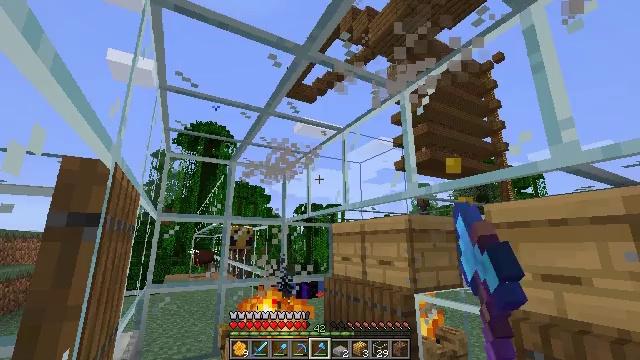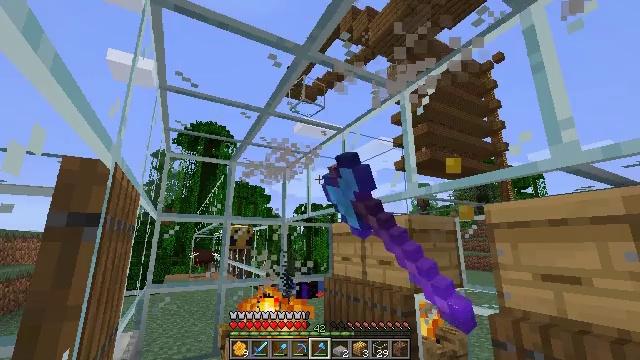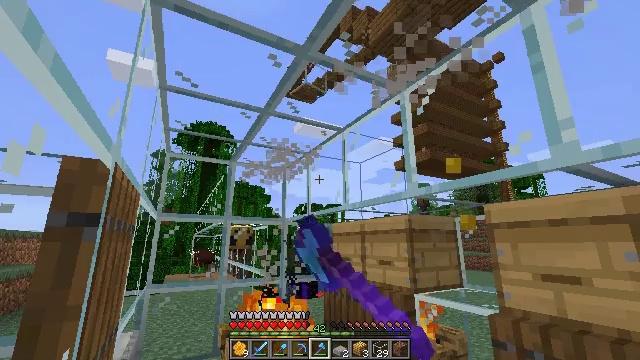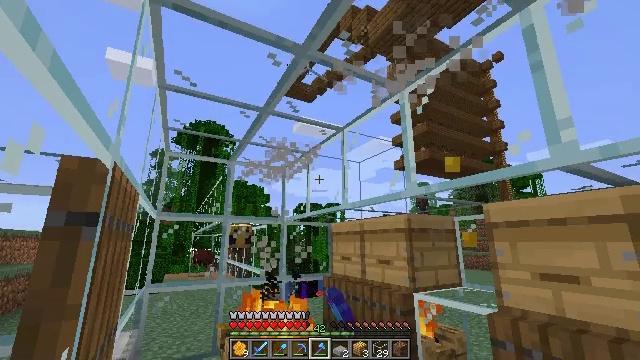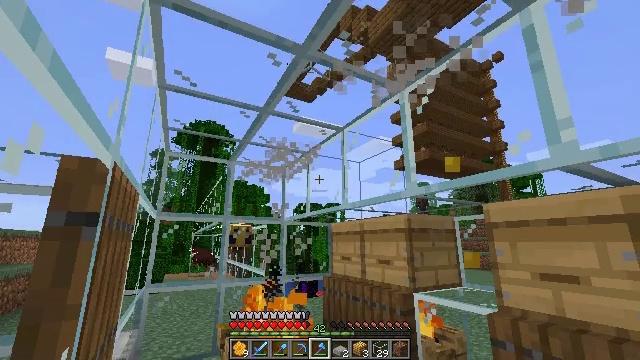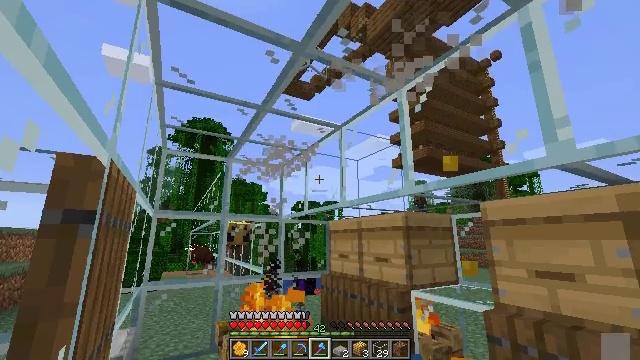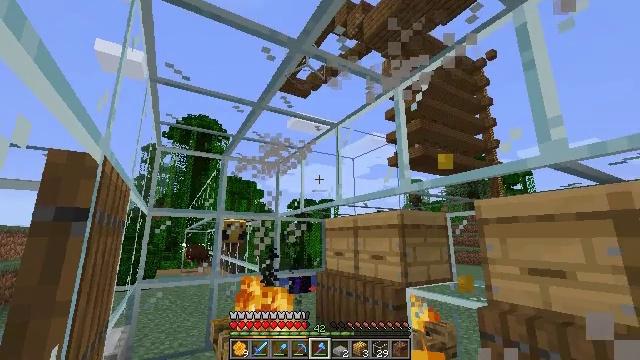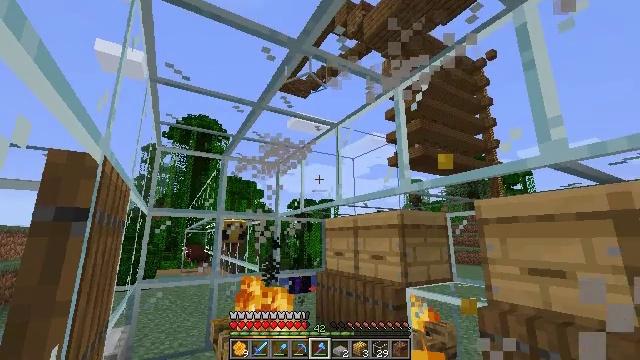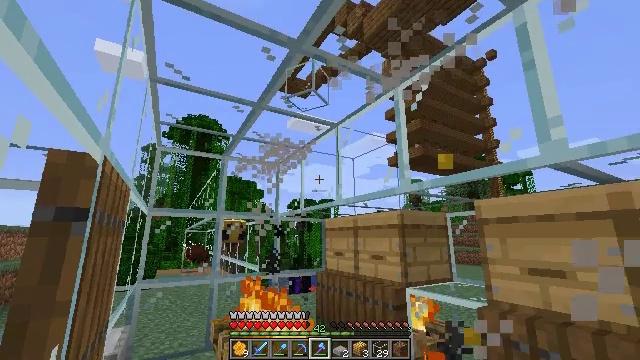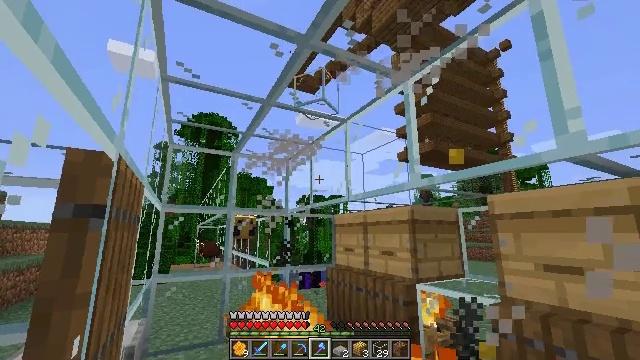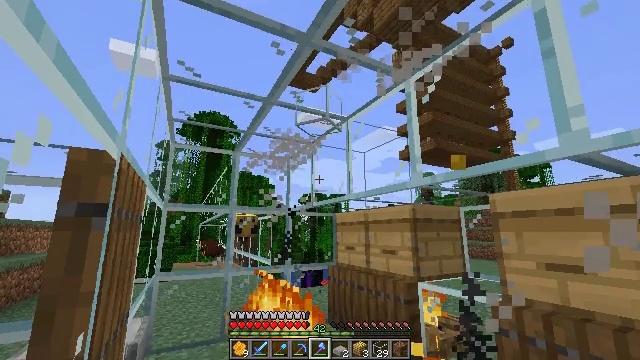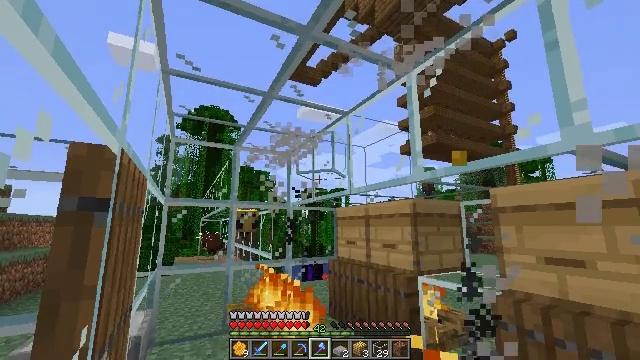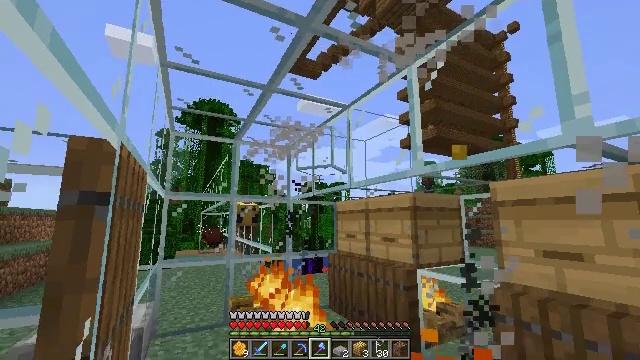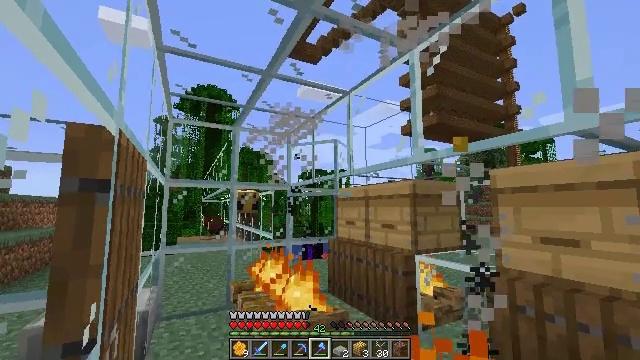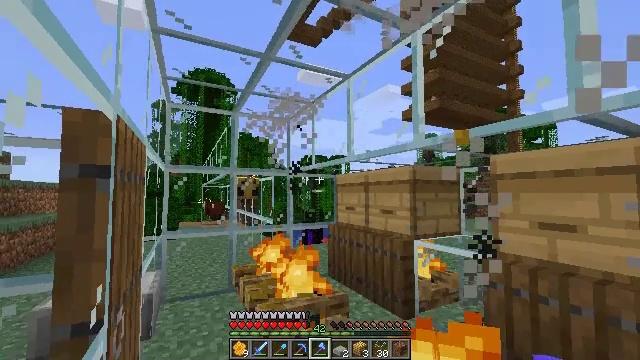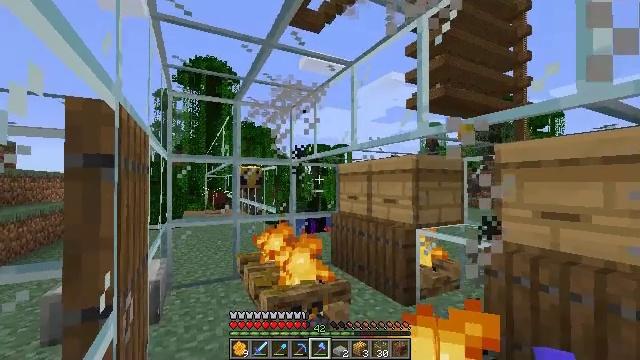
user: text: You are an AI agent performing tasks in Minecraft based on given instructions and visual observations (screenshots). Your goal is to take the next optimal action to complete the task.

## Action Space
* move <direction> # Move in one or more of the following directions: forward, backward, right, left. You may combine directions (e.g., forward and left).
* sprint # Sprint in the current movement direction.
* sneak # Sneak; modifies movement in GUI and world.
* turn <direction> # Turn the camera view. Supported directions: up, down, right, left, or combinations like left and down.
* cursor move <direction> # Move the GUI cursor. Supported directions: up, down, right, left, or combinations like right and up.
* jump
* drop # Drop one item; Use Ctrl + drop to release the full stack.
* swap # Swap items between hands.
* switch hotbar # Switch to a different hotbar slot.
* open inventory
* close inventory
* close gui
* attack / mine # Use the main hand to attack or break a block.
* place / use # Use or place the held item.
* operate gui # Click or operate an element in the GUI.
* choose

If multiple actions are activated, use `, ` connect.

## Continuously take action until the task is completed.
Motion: motion action
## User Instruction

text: Disassemble the campfire for reuse.
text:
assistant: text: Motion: attack / mine
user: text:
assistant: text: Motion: attack / mine
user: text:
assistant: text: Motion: no_op
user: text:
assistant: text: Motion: no_op
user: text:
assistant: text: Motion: no_op
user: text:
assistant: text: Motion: no_op
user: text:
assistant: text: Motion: no_op
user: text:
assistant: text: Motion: no_op
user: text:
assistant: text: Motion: turn left
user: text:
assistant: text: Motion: no_op
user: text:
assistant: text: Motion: turn down
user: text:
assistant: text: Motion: turn down
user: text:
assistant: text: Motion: turn down
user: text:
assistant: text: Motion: turn down
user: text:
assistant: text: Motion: turn down
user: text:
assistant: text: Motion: turn left and down
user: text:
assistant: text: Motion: turn left and down
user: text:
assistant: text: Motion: turn left and down
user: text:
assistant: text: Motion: turn left and down
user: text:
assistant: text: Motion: turn down
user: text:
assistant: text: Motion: no_op
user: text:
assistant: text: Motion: no_op
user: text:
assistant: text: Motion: no_op
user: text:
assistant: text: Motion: turn right and down
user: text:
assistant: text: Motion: turn right
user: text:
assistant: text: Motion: turn right
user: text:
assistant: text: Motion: no_op
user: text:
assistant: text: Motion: no_op
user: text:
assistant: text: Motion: no_op
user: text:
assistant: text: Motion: no_op